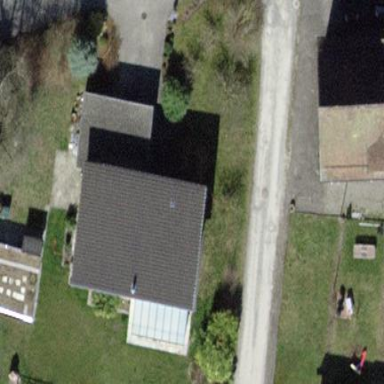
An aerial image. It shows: Detached building with skillion roof shape.